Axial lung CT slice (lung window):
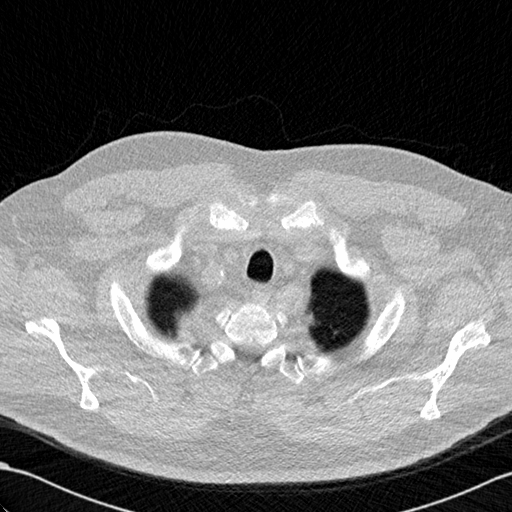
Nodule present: no